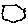
Label: hexagon